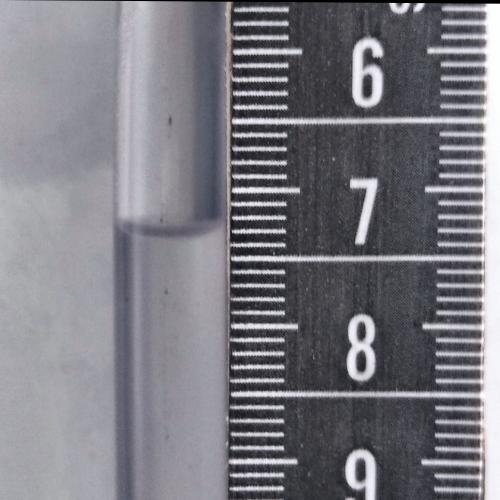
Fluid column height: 7.3 cm